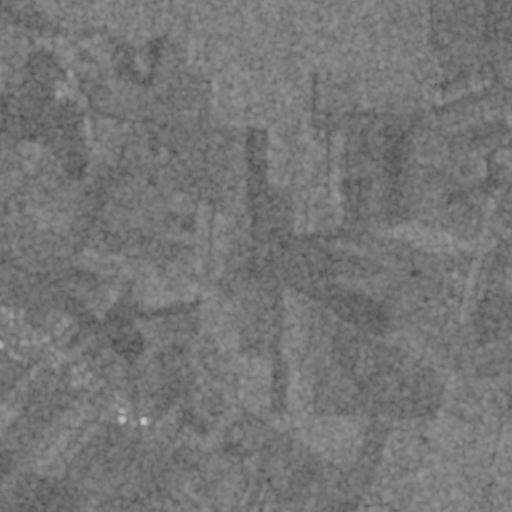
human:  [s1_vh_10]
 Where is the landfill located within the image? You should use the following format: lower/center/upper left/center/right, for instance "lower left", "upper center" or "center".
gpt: The landfill is located in the upper right of the image.
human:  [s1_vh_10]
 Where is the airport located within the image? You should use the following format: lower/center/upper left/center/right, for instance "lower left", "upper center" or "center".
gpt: There is no airport in the image.

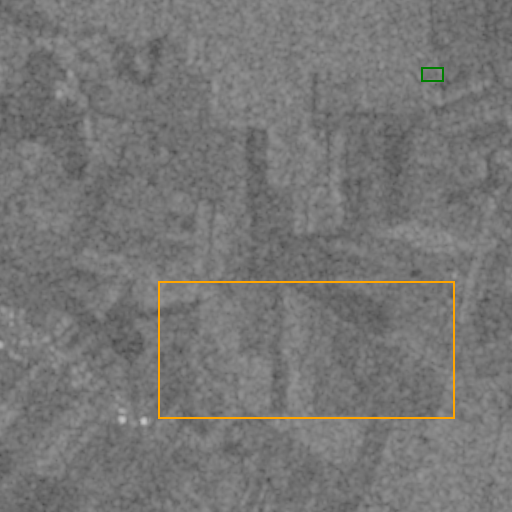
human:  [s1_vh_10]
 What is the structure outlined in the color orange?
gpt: The structure outlined in orange is a crop field.
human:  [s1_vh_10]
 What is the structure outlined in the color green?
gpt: The structure outlined in green is a landfill.
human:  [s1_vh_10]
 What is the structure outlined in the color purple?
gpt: There is no purple outline.